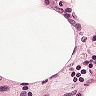
Metastatic tissue present: no